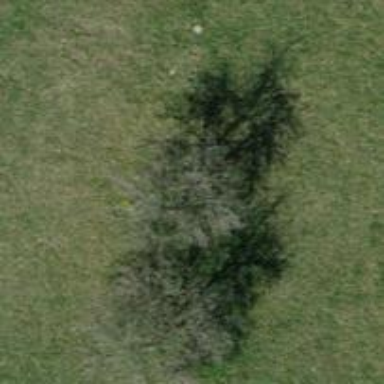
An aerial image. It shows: Beautiful tree in nature.